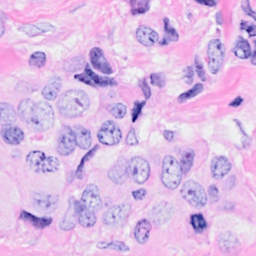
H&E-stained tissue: Breast